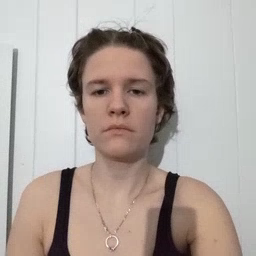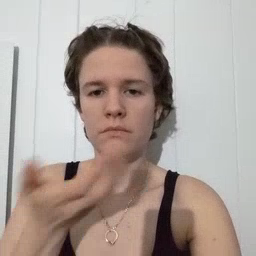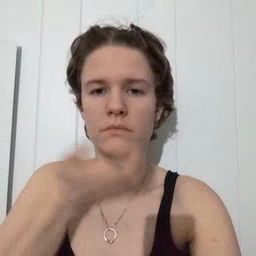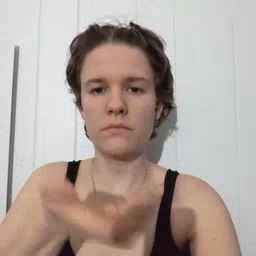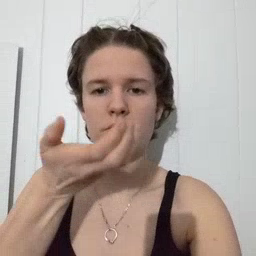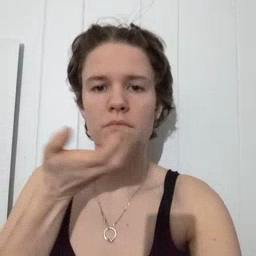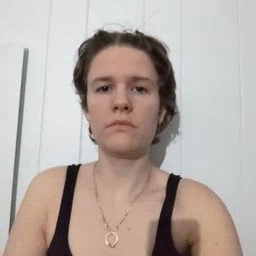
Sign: cereal